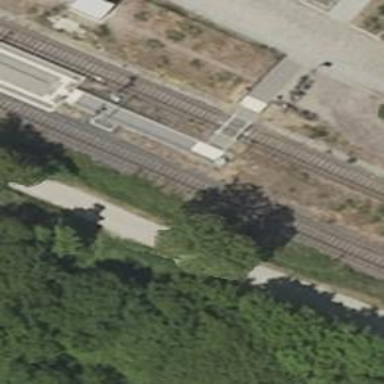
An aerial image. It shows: Crossing for the railway.